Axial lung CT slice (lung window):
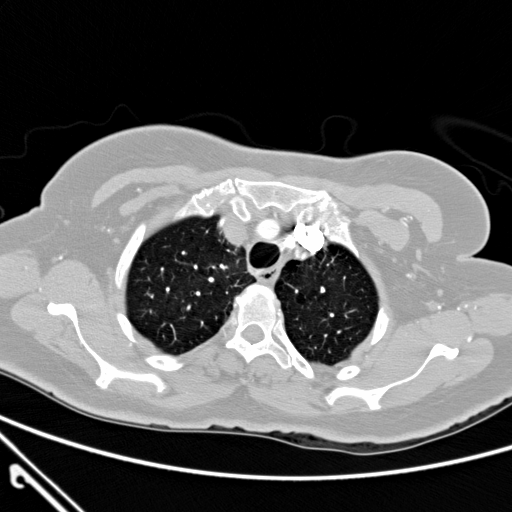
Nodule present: no